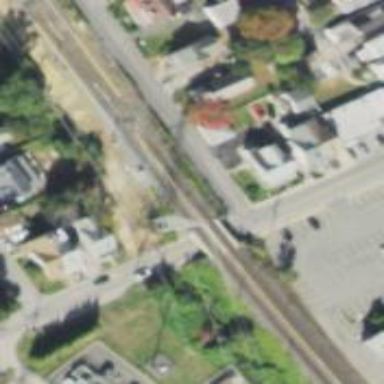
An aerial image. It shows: Light rail railway line with electrified rails.